三年级 · 算术
根据图意列式正确的是（）。

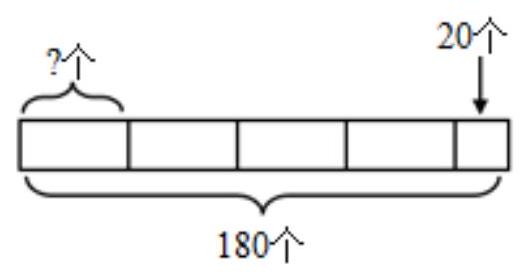
A. $180 \div 4-20$
B. $(180+20) \div 4$
C. $(180-20) \div 4$
答案: C
解析: $\mathrm{C}$

【分析】由图可知, 将 180 分成了 5 份, 前 4 份是相等的, 要求其中的一份, 则需要先减去第 5 份

20 , 再除以 4 即可得出答案。

【详解】求前 4 份中的一份, 可以列式为: $(180-20) \div 4$故答案为: C

【点睛】解答本题时需注意给出的图形中的数据, 根据图形数据列式解答即可。